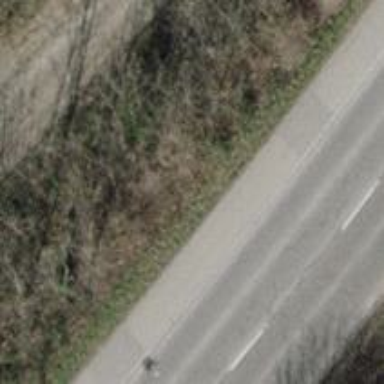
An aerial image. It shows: Asphalt sidewalk along the footway.